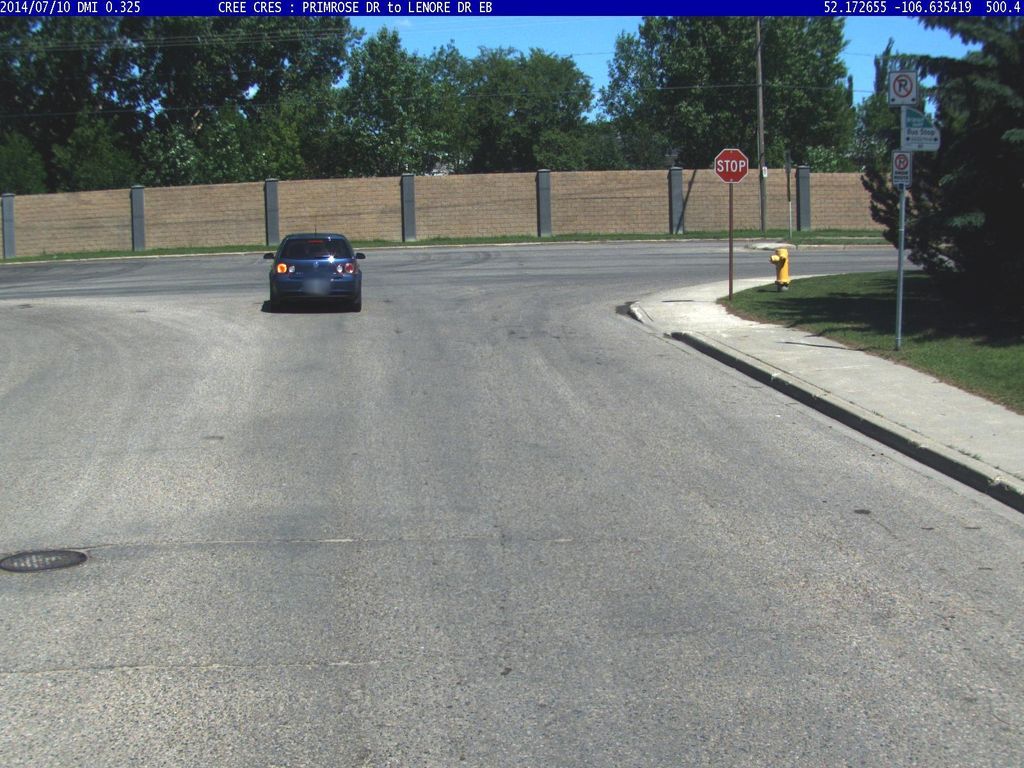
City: saskatoon